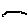
Label: car